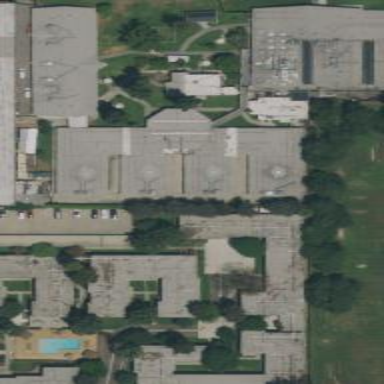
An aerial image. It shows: Hospital building.